Question: I'm trying to learn LINQ , many Tutorials start with such a code snippet:
'''
private void button1_Click(object sender, EventArgs e)
{
int[] numbers = { 1,128,1569,136,658,1455,145 };
var items=
from item in numbers
select item;
foreach(var item in items)
label1.Text+=items.ToString() +"
";
}
'''
and the result is expected to be:
'''
1
128
1596
...
'''
but the real result is this (!):

what could be causing this?
is this a wrong result actually?
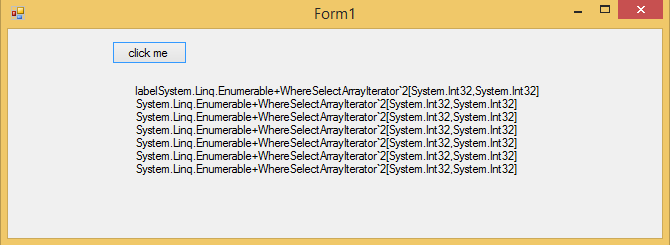
Answer: You have a minor typo in you code:
'''
foreach(var item in items)
label1.Text+=items.ToString() +"
";
'''
should be
'''
foreach(var item in items)
label1.Text+=item.ToString() +"
"; //items => item
'''
P.S.: Do you know <URL>? Great tool for such small "learning exercises"...